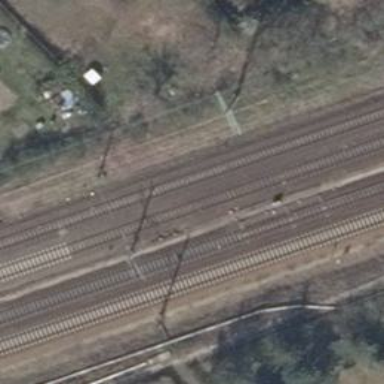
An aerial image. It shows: Railway track with contact line for electrification.